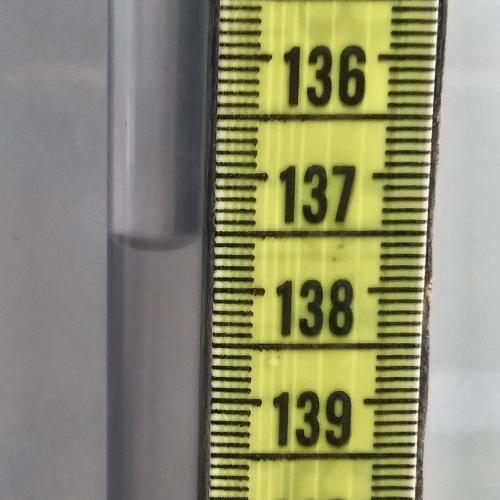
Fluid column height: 137.6 cm